Group 1:
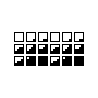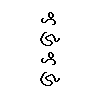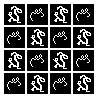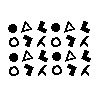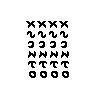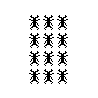
Group 2:
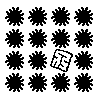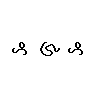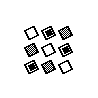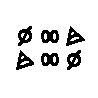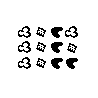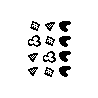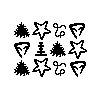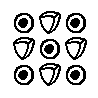
Rule separating the two groups: Smaller section tiles the grid vs. not so.
Concepts: element_wise_symmetry, tiling
Author: Leo Crabbe